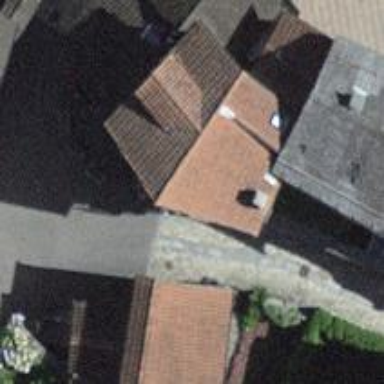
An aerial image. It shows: Living street paved with unhewn cobblestones.